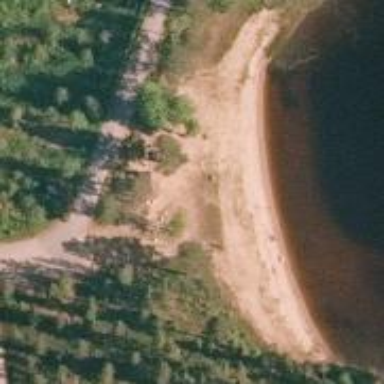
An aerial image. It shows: Beach popular for swimming.